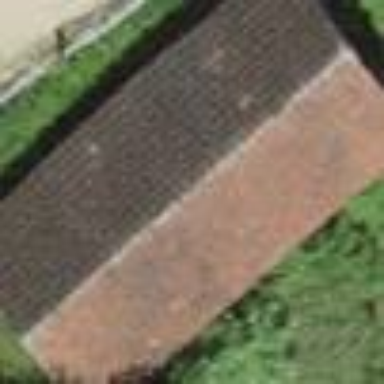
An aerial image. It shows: Rural barn.